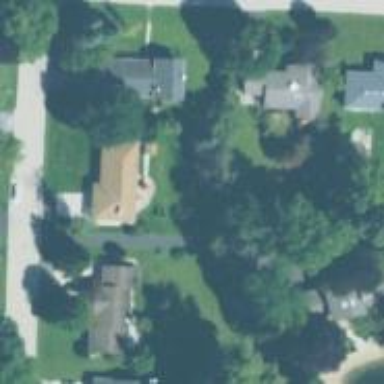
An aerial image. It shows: Driveway.